Question: I live in GMT+9, I want to input date and time that specified in my current time zone. Chrome Version 40.0.2214.93 (64-bit)
'''
<input type="datetime-local" required>
'''
However, if I input 12:00AM in the datetime picker,

the actual value that the element returns is '2015-01-30T00:00' (by printing out in the Chrome console), which equals 9:00AM in my time zone. Do I have to manually add 9 hours to the result? Since Chrome doesn't support 'datetime' as an input type, I cannot use 'datetime' as a replacement.
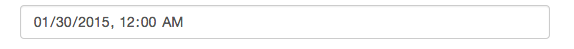
Answer: "2015-01-30T00:00" is exactly what you entered, so that is the result that is given back.
You said "... which equals 9:00AM in my time zone". That would only be true if the result was in UTC - which it is not. By the <URL> standard, it would only be presumed to be in UTC if the value ended with a trailing 'Z', such as "2015-01-30T00:00Z".
Perhaps you are feeding the value into the 'Date' constructor?
'''
new Date("2015-01-30T00:00")
'''
In that case, the value be interpreted as UTC - but that's due to a quirk of the 'Date' object. You can work around this with a bit of substitution:
'''
new Date("2015-01-30T00:00".replace('T',' ').replace('-','/'))
'''
Or, if you prefer cleaner code, consider using <URL>, which doesn't have that quirk:
'''
moment("2015-01-30T00:00").toDate(); // or .format(), or other functions...
'''